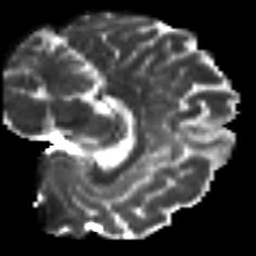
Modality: T2w
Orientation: sagittal
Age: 23
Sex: female
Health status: ill
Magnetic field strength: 3 T
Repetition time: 8.4 s
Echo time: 0.0926 s